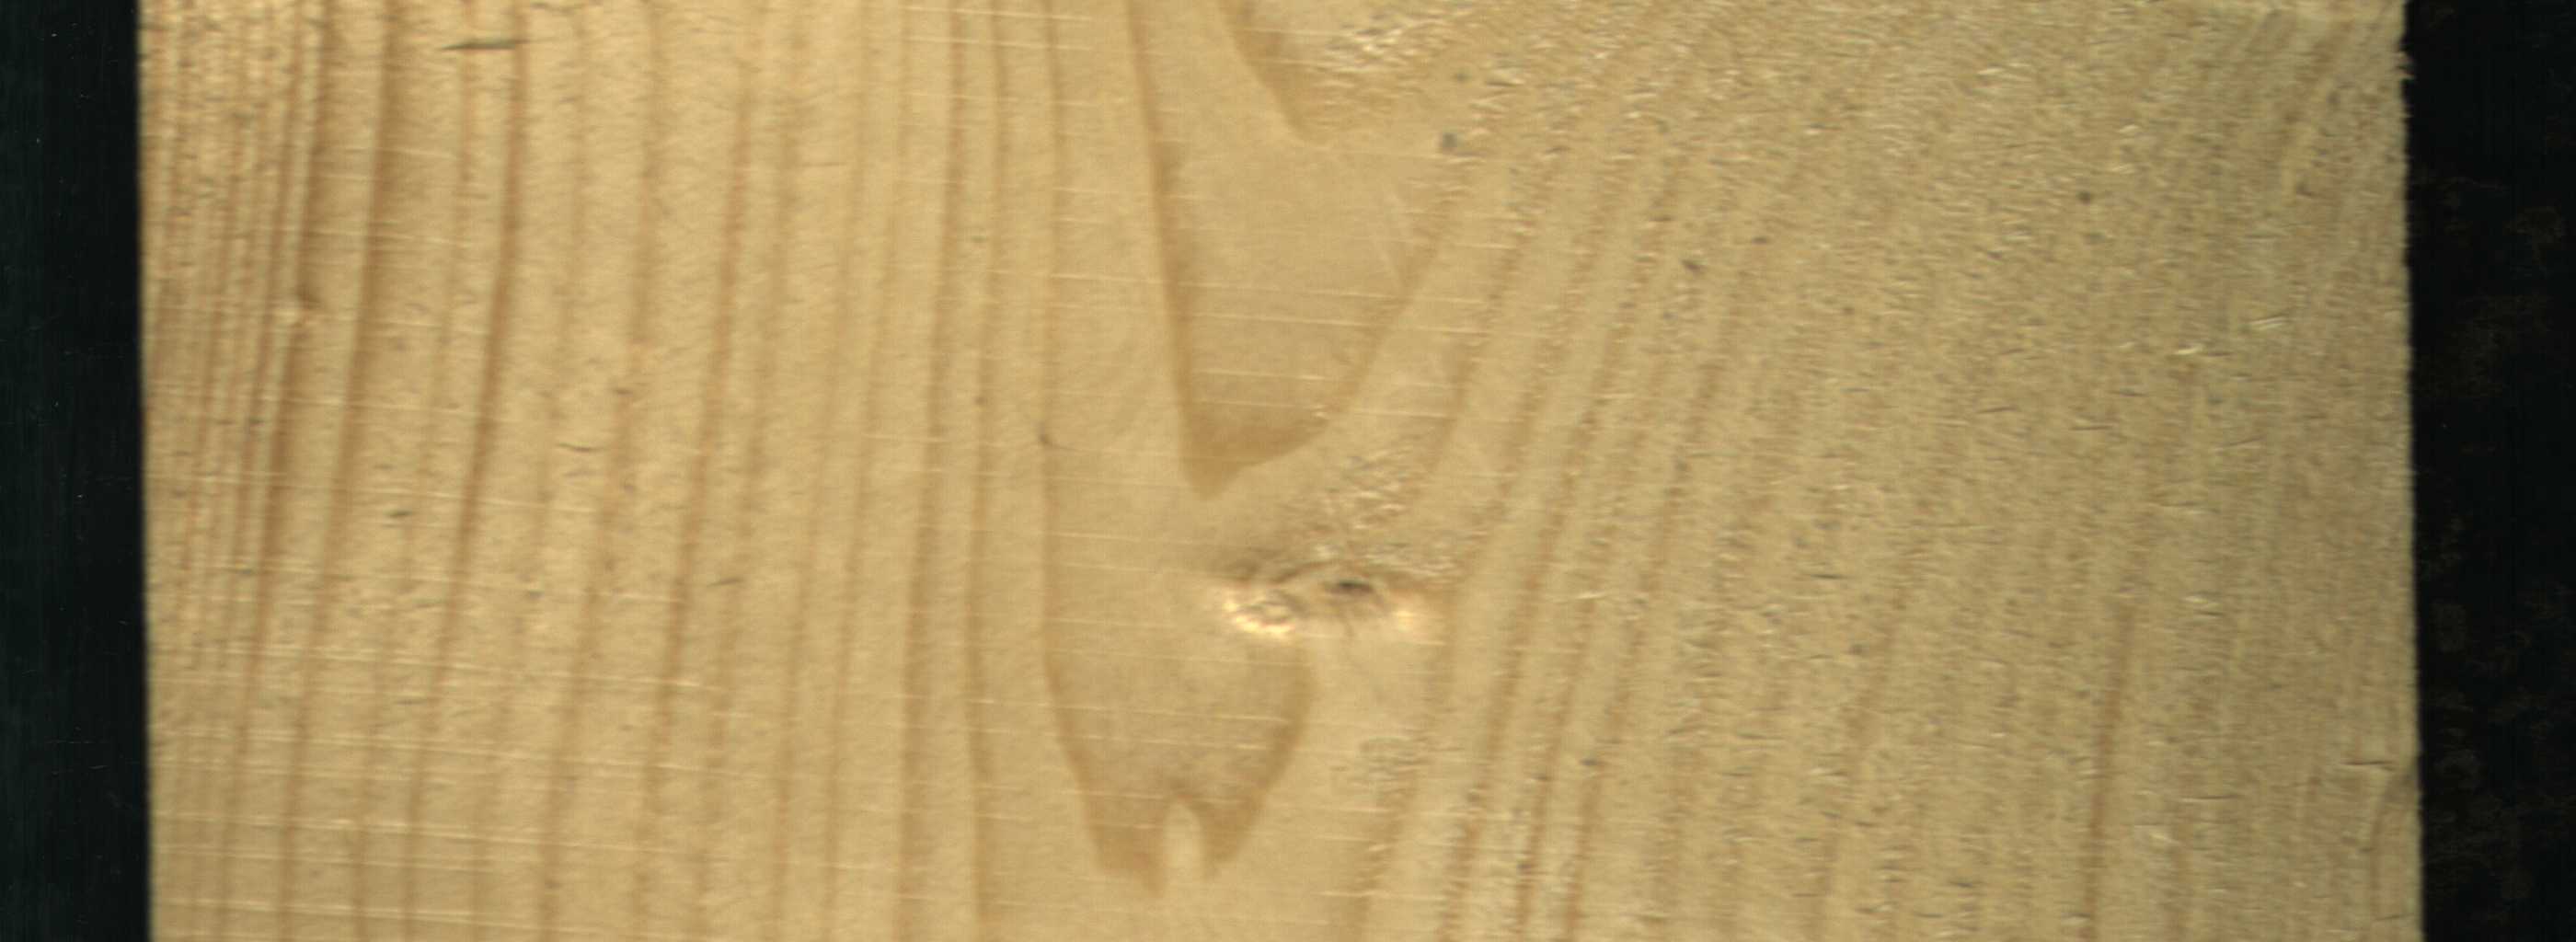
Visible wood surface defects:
Live_Knot